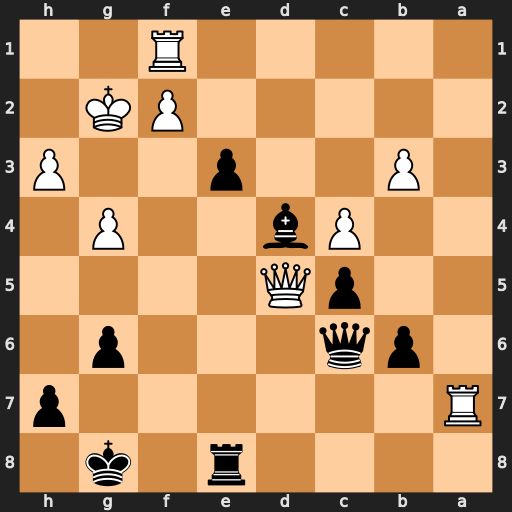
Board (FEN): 4r1k1/R6p/1pq3p1/2pQ4/2Pb2P1/1P2p2P/5PK1/5R2
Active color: b
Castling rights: -
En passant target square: -
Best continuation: Qxd5+ cxd5 e2